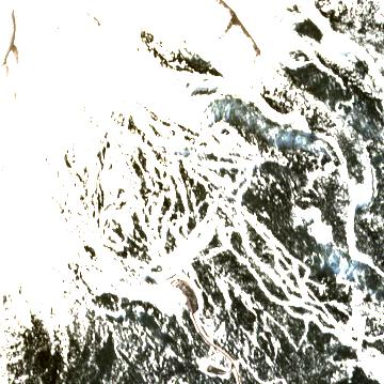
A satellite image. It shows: Area designated for winter sports.